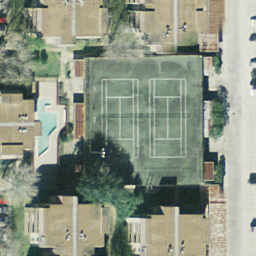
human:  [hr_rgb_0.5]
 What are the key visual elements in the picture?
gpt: tennis court